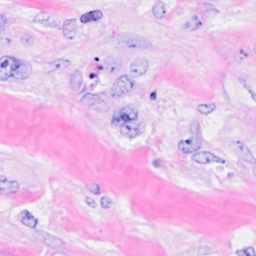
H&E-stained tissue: Breast